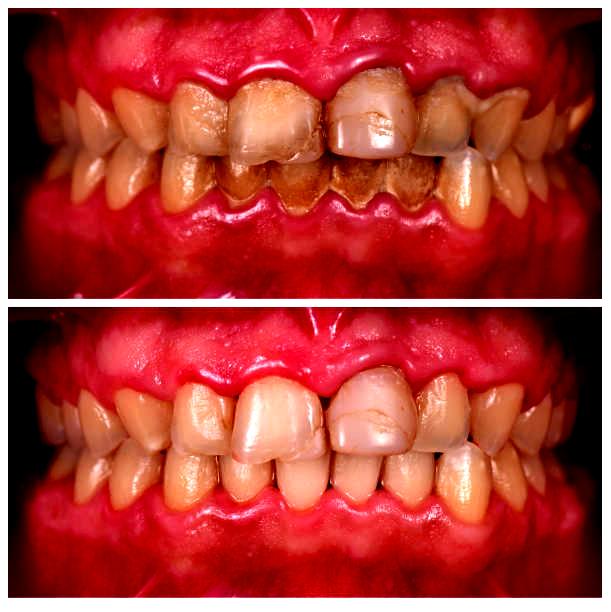
Condition: Gingivitis